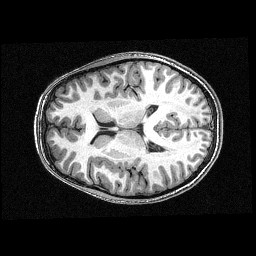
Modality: T1w
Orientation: axial
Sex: male
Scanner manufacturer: siemens
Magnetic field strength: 3 T
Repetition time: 2.3 s
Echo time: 0.00336 s